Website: walmart
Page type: billing-address
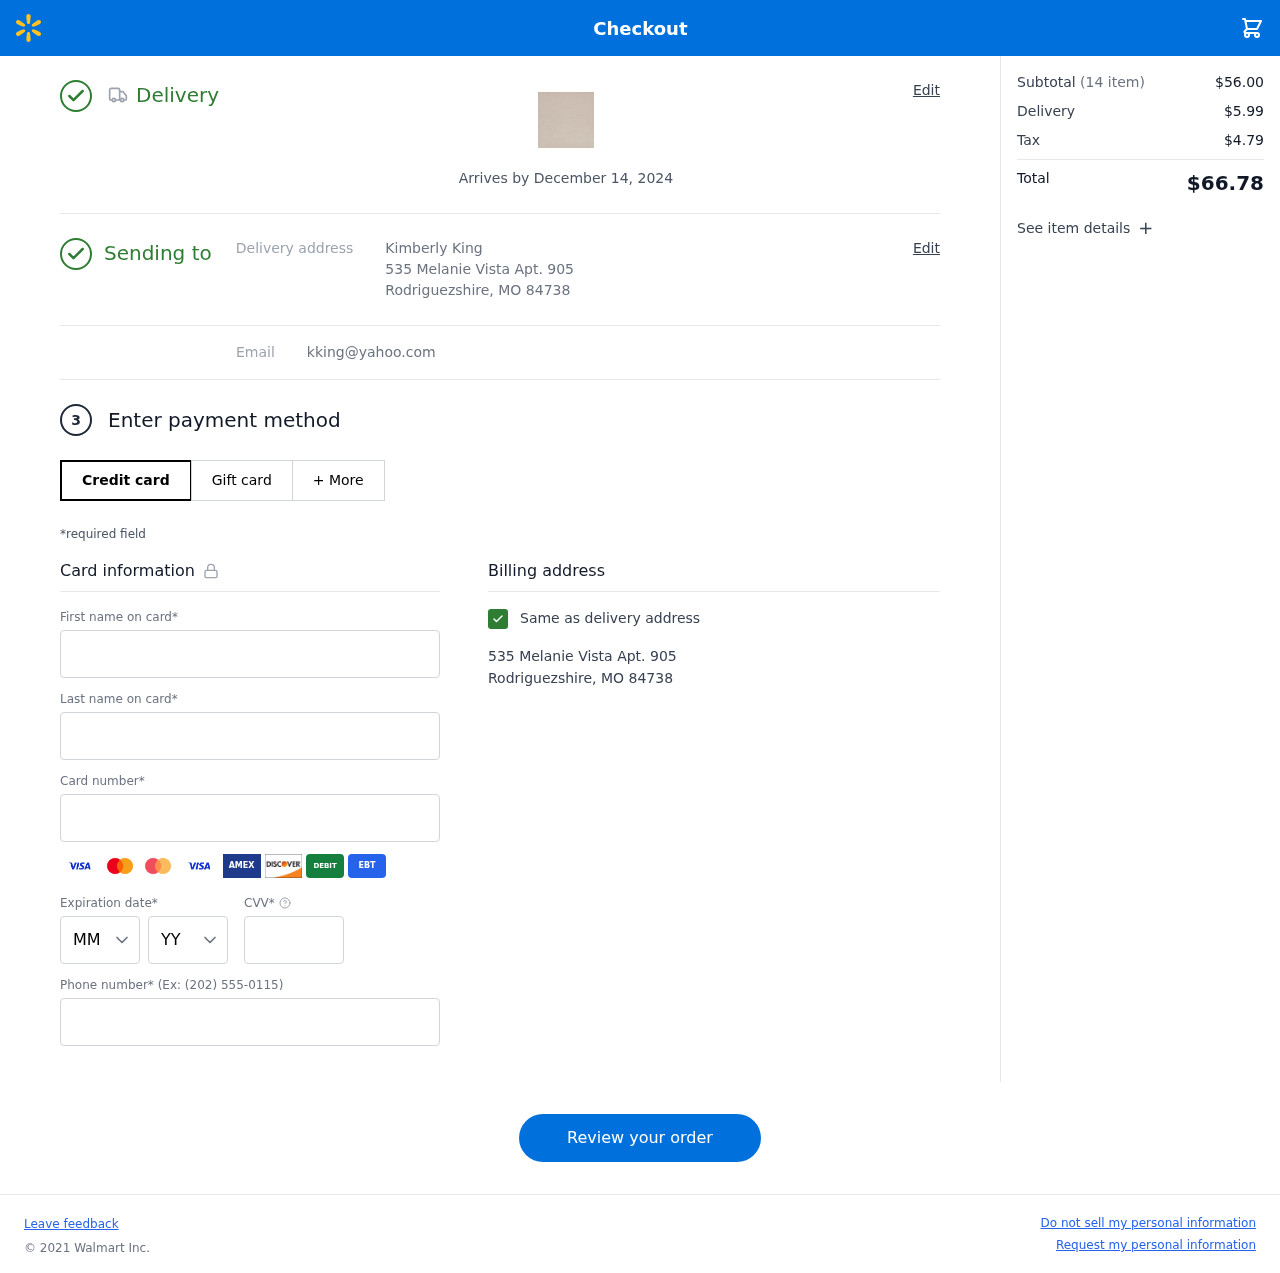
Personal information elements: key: PII_CARD_CVV
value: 003
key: PII_CARD_EXPIRY_MONTH
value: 11
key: PII_CARD_EXPIRY_YEAR
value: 30
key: PII_CARD_NUMBER
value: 4902 0459 2456 0598
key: PII_EMAIL
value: kking@yahoo.com
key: PII_FIRSTNAME
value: Kimberly
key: PII_FULLNAME
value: Kimberly King
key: PII_LASTNAME
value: King
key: PII_PHONE
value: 9944836878
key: PII_STREET
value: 535 Melanie Vista Apt. 905
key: PII_CITY_STATE_ZIP
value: Rodriguezshire, MO 84738
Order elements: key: ORDER_DELIVERY_DATE
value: Arrives by December 14, 2024
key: ORDER_NUM_ITEMS
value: (14 item)
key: ORDER_SUBTOTAL
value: $56.00
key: ORDER_SHIPPING_COST
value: $5.99
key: ORDER_TAX
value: $4.79
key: ORDER_TOTAL
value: $66.78